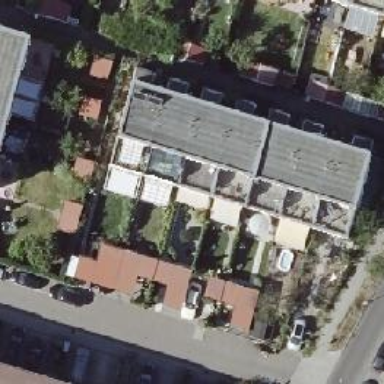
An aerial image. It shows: Terrace building.